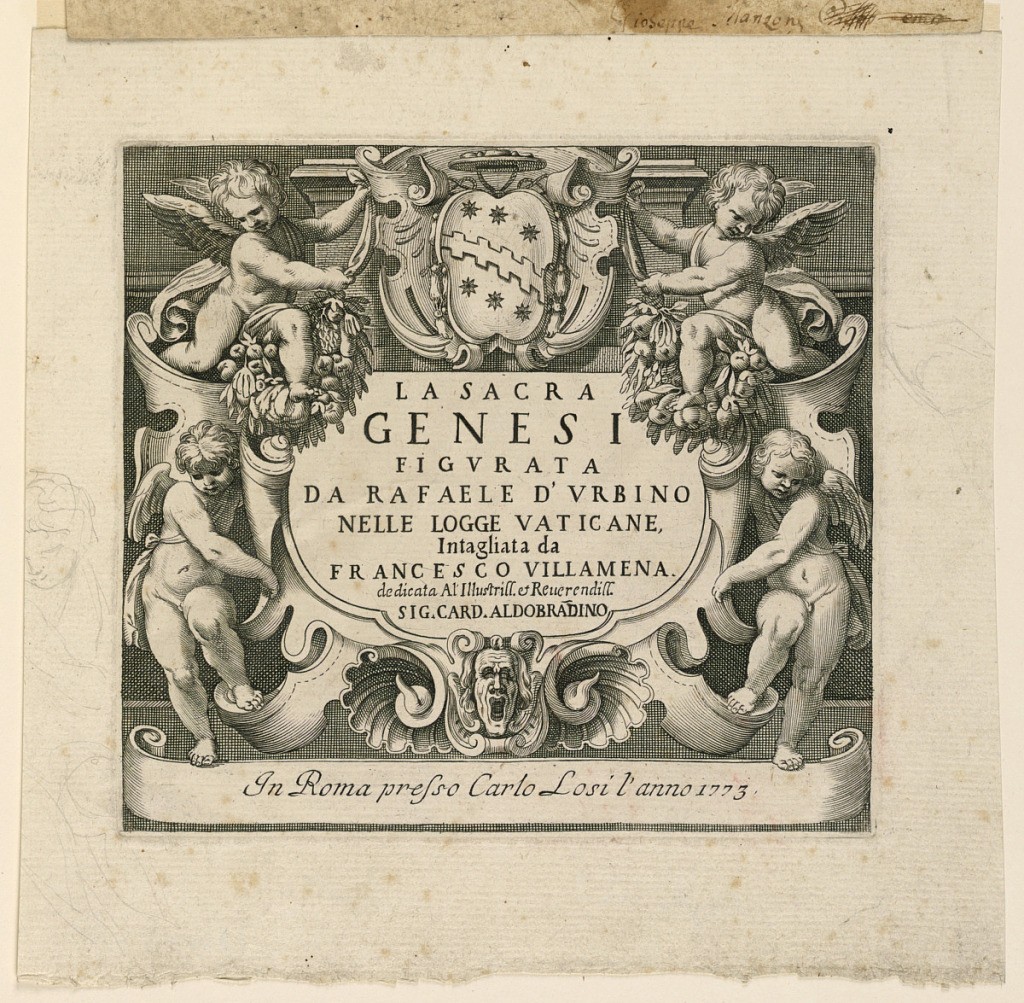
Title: "La Sacra Genesi figurata
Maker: Francesco Villamena, ca.1566 – 1626
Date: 1625–26
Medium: Engraving Support: off-white laid paper
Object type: Print
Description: Four winged putti frame an ornamental escutcheon decorated with shell motifs and mask at bottom. Two hover above, carrying fruited garlands, while two others stand below on long band. A shield with the arms of Cardinal Albrodrandini surmounts the escutcheon. On left margin is a slight pencil drawing -- a copy of the engraved putto standing on lower left. Illegible pencil markings on right margin.